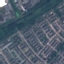
Land use / land cover: Residential